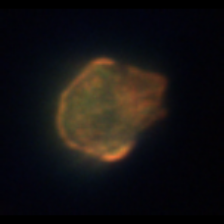
Taxon: Akashiwo
Group: Dinoflagellates